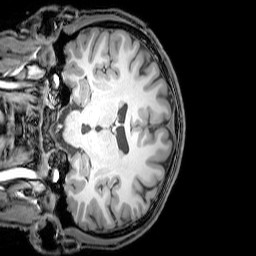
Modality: T1w
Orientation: coronal
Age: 22
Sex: male
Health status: healthy
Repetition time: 0.081 s
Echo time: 0.037 s